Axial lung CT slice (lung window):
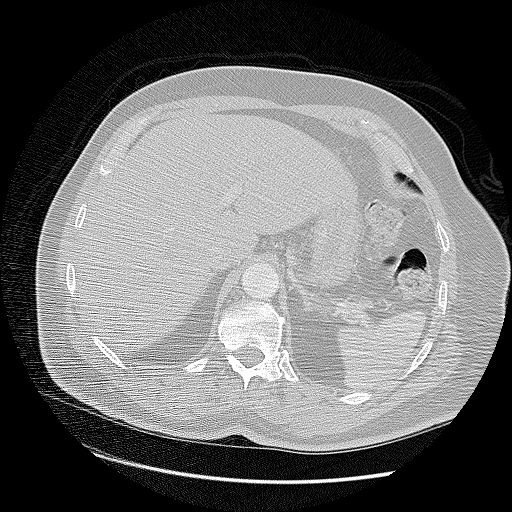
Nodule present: no